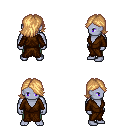
a pixel art fantasy rpg character, male body template, dark elf, purple skin, brown robe, teal pants, light blonde swoop hairstyle, four views (front, back, left, right), 2x2 character sprite sheet, small pixel art, hard edges, no anti-aliasing